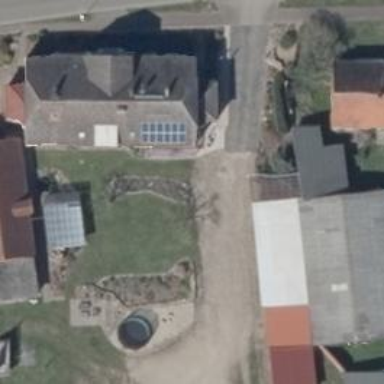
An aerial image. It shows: Solar photovoltaic panel generator producing electricity as small installation.